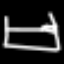
Label: bed